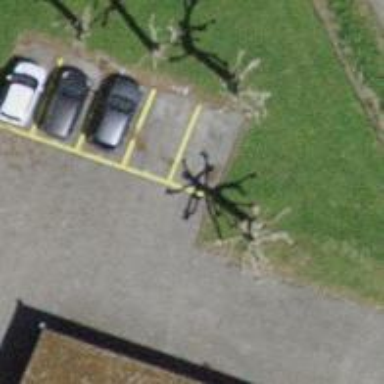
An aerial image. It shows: Street-side parking area.